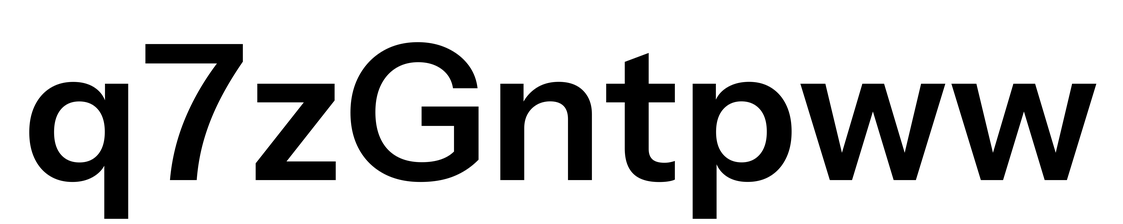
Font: InstrumentSans_SemiBold